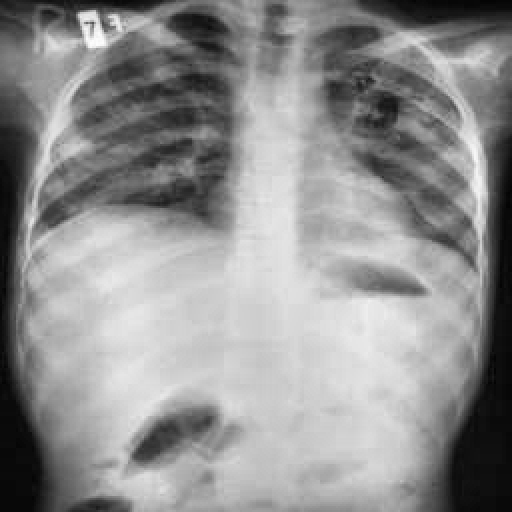
Finding: TUBERCULOSIS